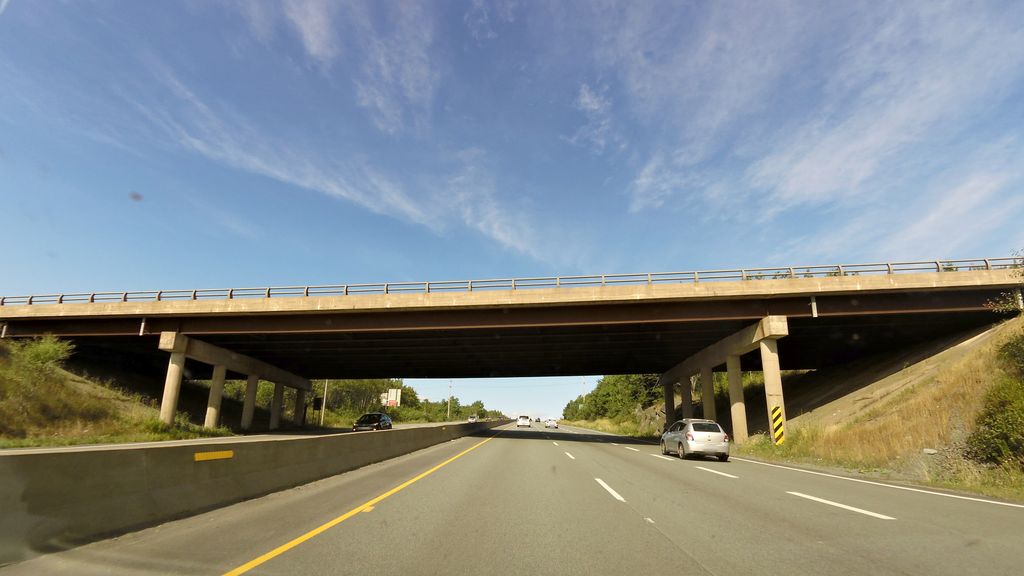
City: halifax